【题型】解答题　【知识点】解析几何　【难度】medium
（2023·上海）已知抛物线$\Gamma:y^2=4x$，在$\Gamma$上有一点$A$位于第一象限，设$A$的纵坐标为$a(a>0)$。

(1) 若$A$到抛物线$\Gamma$准线的距离为$3$，求$a$的值；

(2) 当$a=4$时，若$x$轴上存在一点$B$，使$AB$的中点在抛物线$\Gamma$上，求$O$到直线$AB$的距离；

(3) 直线$l:x=-3$，$P$是第一象限内$\Gamma$上异于$A$的动点，$P$在直线$l$上的投影为$H$，直线$AP$与直线$l$的交点为$Q$。若在$P$的位置变化过程中，$|HQ|>4$恒成立，求$a$的取值范围。
【解答】
\textbf{【分析】}
(1) 根据题意可得点$A$的横坐标为$2$，将其代入抛物线的方程，即可求得$a$的值；
(2) 易知$A(4,4)$，设$B(b,0)$，由$AB$的中点在抛物线上，可得$b$的值，进而得到直线$AB$的方程，再由点到直线的距离公式求得；
(3) 设$P\left(\frac{t^2}{4},t\right),A\left(\frac{a^2}{4},a\right),H(-3,t)(t\neq a)$，表示出直线$AP$的方程，进一步表示出点$Q$的坐标，再根据$|HQ|>4$恒成立，结合基本不等式即可得到$a$的范围。

\textbf{【解答】}
解：(1) 抛物线$\Gamma:y^2=4x$的准线为$x=-1$，
由于$A$到抛物线$\Gamma$准线的距离为$3$，
则点$A$的横坐标为$2$，则$a^2=4\times2=8(a>0)$，
解得$a=2\sqrt{2}$。

(2) 当$a=4$时，点$A$的横坐标为$\frac{4^2}{4}=4$，则$A(4,4)$，
设$B(b,0)$，则$AB$的中点为$\left(\frac{b+4}{2},2\right)$，
由题意可得$2^2=4\times\frac{b+4}{2}$，解得$b=-2$，
所以$B(-2,0)$，
所以$k_{AB}=\frac{4-0}{4+2}=\frac{2}{3}$，
由点斜式可得，直线$AB$的方程为$y=\frac{2}{3}(x+2)$，即$2x-3y+4=0$，
所以原点$O$到直线$AB$的距离为$\frac{4}{\sqrt{2^2+3^2}}=\frac{4\sqrt{13}}{13}$。

(3) 如图，

设$P\left(\frac{t^2}{4},t\right),A\left(\frac{a^2}{4},a\right),H(-3,t)(t\neq a>0)$，则$k_{AP}=\frac{t-a}{\frac{t^2}{4}-\frac{a^2}{4}}=\frac{4}{t+a}$，
故直线$AP$的方程为$y-a=\frac{4}{t+a}\left(x-\frac{a^2}{4}\right)$，
令$x=-3$，可得$y=a-\left(\frac{a^2}{4}+3\right)\cdot\frac{4}{t+a}$，即$Q\left(-3,a-\left(\frac{a^2}{4}+3\right)\cdot\frac{4}{t+a}\right)$，
则$|HQ|=\left|t-a+\left(\frac{a^2}{4}+3\right)\cdot\frac{4}{t+a}\right|$，
依题意，$\left|t-a+\left(\frac{a^2}{4}+3\right)\cdot\frac{4}{t+a}\right|>4$恒成立，
又$t+a+\left(\frac{a^2}{4}+3\right)\cdot\frac{4}{t+a}-2a\geqslant4\sqrt{\frac{a^2}{4}+3}-2a>0$，
则最小值为$4\sqrt{\frac{a^2}{4}+3}-2a>4$，即$2\sqrt{\frac{a^2}{4}+3}>2+a$，即$\sqrt{a^2+12}>2+a$，
则$a^2+12>a^2+4a+4$，解得$0<a<2$，
又当$a=2$时，$t+2+\frac{16}{t+2}-4\geqslant2\sqrt{(t+2)\cdot\frac{16}{t+2}}-4=4$，当且仅当$t=2$时等号成立，
而$a\neq t$，即当$a=2$时，也符合题意，
故实数$a$的取值范围为$(0,2]$。

\textbf{【点评】} 本题考查抛物线的定义及其性质，考查直线与抛物线的综合运用，考查运算求解能力，属于中档题。

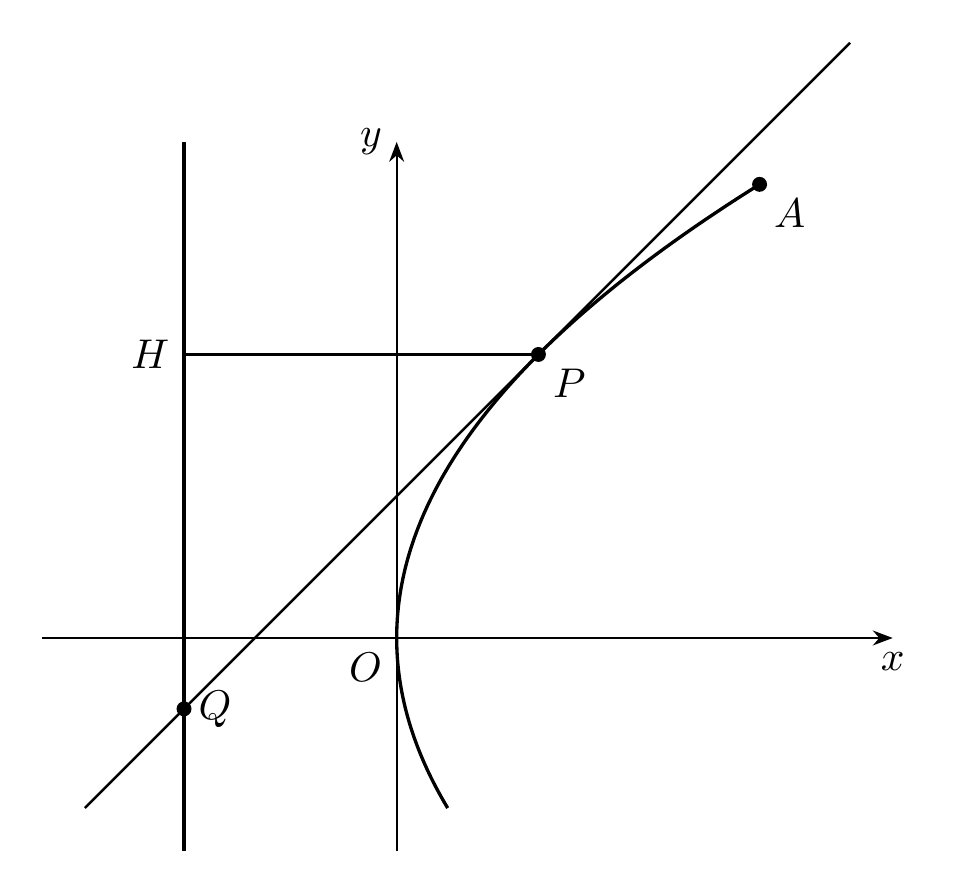